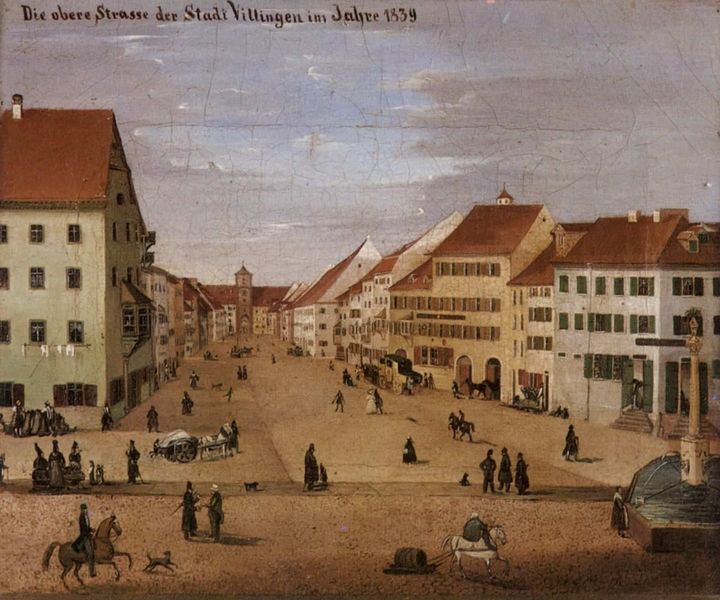
Titel: Villingen-Schwenningen, Villingen, Obere Straße
Künstler: Johann Nepomuk Ummenhofer
Schlagwörter: blau, gemälde, himmel, mann, schatten, wolken, frauen, gelb, grün, menschen, ocker, stadt, wäsche, braun, fenster, frau, fussgänger, grau, hintergrund, licht, männer, schwarz, strasse, szene, säule, weiss, dach, gebäude, haus, hund, hunde, rot, tier, tiere, weg, wolke, gespräch, mensch, öl, häuser, brunnen, fensterläden, kamin, karren, pferd, pferde, reiter, räder, schornstein, stock, turm, reiten, balkon, schrift, ansicht, bogen, fassade, fassaden, ort, passanten, perspektive, trocknen, unterhaltung, vedute, wäscheleine, dorf, dächer, giebel, schornsteine, spazieren, fuhrwerke, kutsche, kutschen, markt, platz, schlot, ziehen, wagen, treppe, treppen, ölfarbe, tor, gruppen, panorama, stadtansicht, katze, erker, fensterladen, wohnhaus, denkmal, gauben, text, spazierstock, jalousie, dachstuhl, fass, rathaus, schimmel, tore, stadttor, fluchtpunkt, ross, mittelalter, marktplatz, tränke, spaziergänger, städtchen, wirtshaus, stadtplatz, post, fuhrwerk, häuserzeile, lasten, kriche, hauptplatz, bevölkerung, häuserschlucht, pderde, menschengruppen, krakele, bürgerhaus, stra?e, lichtr, bürgerhäuser, im jahre, villingen, 1839, 1539, poferde, vittingen, #wagen, marjtplatz, hzunde, pstadt, willing, villing